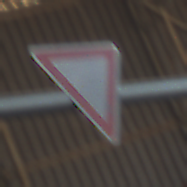
Verkehrszeichen: VorfahrtGewaehren
Umgebung: Indoor, Urban
Tageszeit: Midday
Wetter: NotSpecified
Licht: Natural
Jahreszeit: NotSpecified
Kontrast: MediumContrast